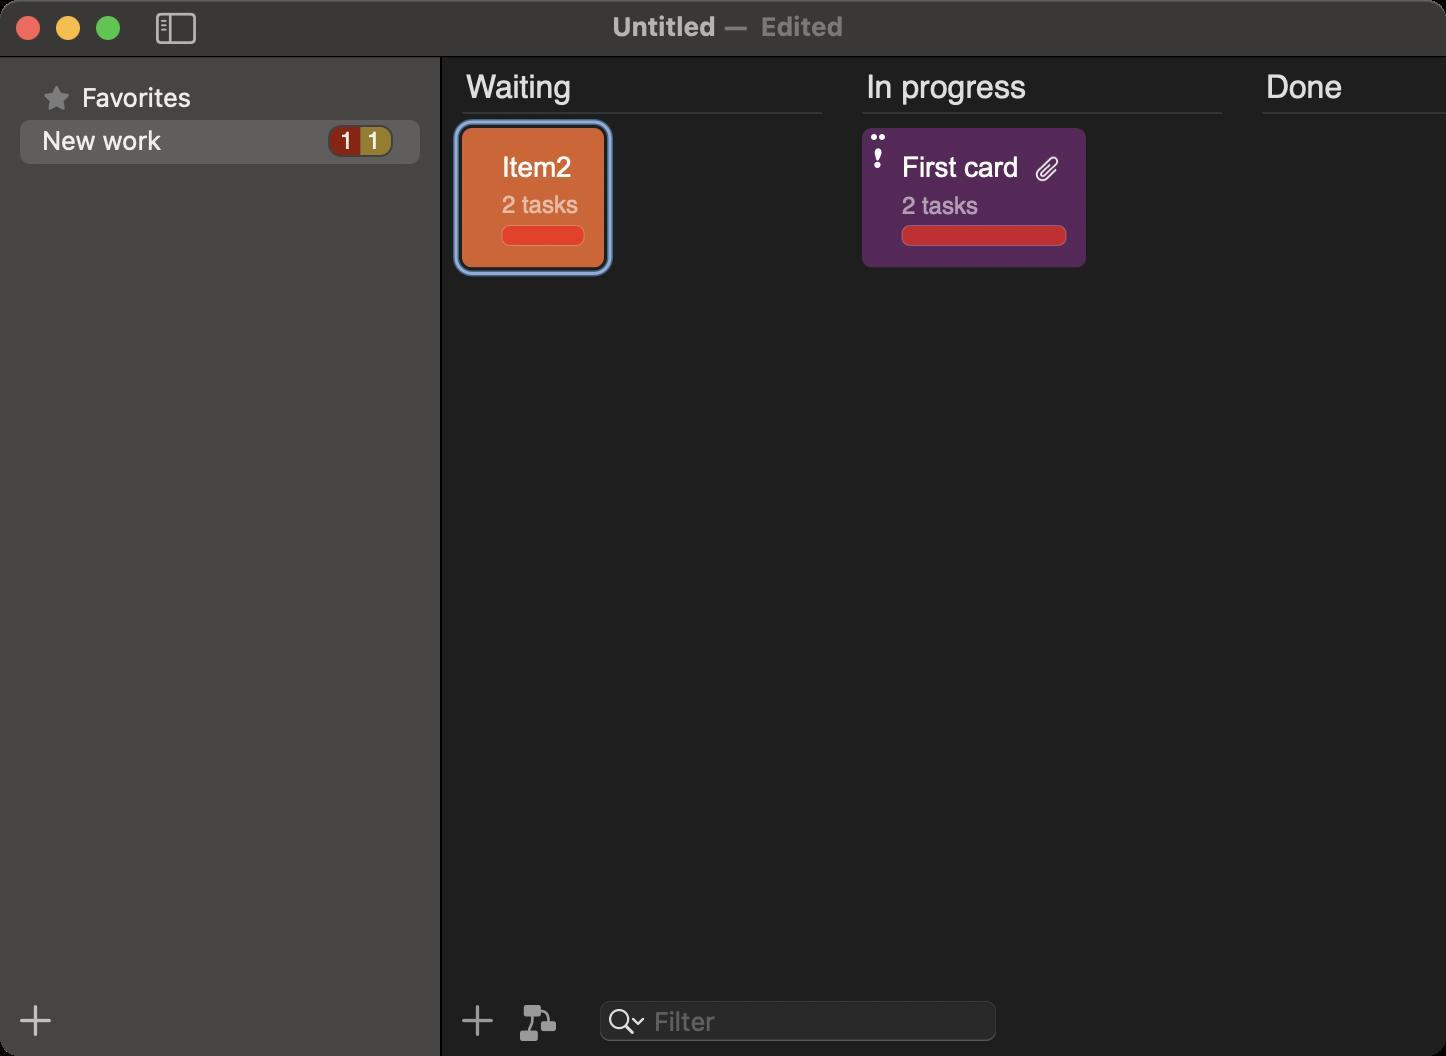
Accessibility tree:
{"name": "Untitled", "role": "AXWindow", "description": null, "role_description": "standard window", "value": null, "position": "415.00;248.00", "size": "723;528", "children": [{"name": null, "role": "AXSplitGroup", "description": null, "role_description": "split group", "value": null, "position": "0.00;28.00", "size": "723;500", "children": [{"name": null, "role": "AXScrollArea", "description": null, "role_description": "scroll area", "value": null, "position": "0.00;28.00", "size": "220;465", "children": [{"name": null, "role": "AXTable", "description": null, "role_description": "table", "value": null, "position": "0.00;28.00", "size": "220;465", "children": [{"name": null, "role": "AXRow", "description": null, "role_description": "table row", "value": null, "position": "0.00;38.00", "size": "220;22", "children": [{"name": null, "role": "AXCell", "description": null, "role_description": "cell", "value": null, "position": "16.00;40.00", "size": "188;17", "children": [{"name": null, "role": "AXStaticText", "description": null, "role_description": "text", "value": "Favorites", "position": "39.00;40.50", "size": "142;16", "children": []}]}]}, {"name": null, "role": "AXRow", "description": null, "role_description": "table row", "value": null, "position": "0.00;60.00", "size": "220;22", "children": [{"name": null, "role": "AXCell", "description": null, "role_description": "cell", "value": null, "position": "16.00;62.00", "size": "188;17", "children": [{"name": null, "role": "AXTextField", "description": null, "role_description": "text field", "value": "New work", "position": "19.00;62.00", "size": "142;17", "children": []}]}]}, {"name": null, "role": "AXColumn", "description": null, "role_description": "column", "value": null, "position": "10.00;28.00", "size": "200;465", "children": []}]}]}, {"name": "", "role": "AXButton", "description": null, "role_description": "button", "value": null, "position": "8.00;498.00", "size": "20;24", "children": []}, {"name": null, "role": "AXSplitter", "description": null, "role_description": "splitter", "value": 220.0, "position": "220.00;28.00", "size": "1;500", "children": []}, {"name": null, "role": "AXSplitGroup", "description": null, "role_description": "split group", "value": null, "position": "221.00;28.00", "size": "502;500", "children": [{"name": null, "role": "AXGroup", "description": null, "role_description": "group", "value": null, "position": "221.00;28.00", "size": "502;500", "children": [{"name": null, "role": "AXScrollArea", "description": null, "role_description": "scroll area", "value": null, "position": "221.00;28.00", "size": "502;465", "children": [{"name": null, "role": "AXTextField", "description": null, "role_description": "text field", "value": "Waiting", "position": "231.00;34.00", "size": "142;20", "children": []}, {"name": null, "role": "AXTextField", "description": null, "role_description": "text field", "value": "", "position": "376.00;34.00", "size": "35;20", "children": []}, {"name": null, "role": "AXTextField", "description": null, "role_description": "text field", "value": "In progress", "position": "431.00;34.00", "size": "142;20", "children": []}, {"name": null, "role": "AXTextField", "description": null, "role_description": "text field", "value": "", "position": "576.00;34.00", "size": "35;20", "children": []}, {"name": null, "role": "AXTextField", "description": null, "role_description": "text field", "value": "Done", "position": "631.00;34.00", "size": "142;20", "children": []}, {"name": null, "role": "AXTextField", "description": null, "role_description": "text field", "value": "", "position": "776.00;34.00", "size": "35;20", "children": []}]}, {"name": "", "role": "AXButton", "description": null, "role_description": "button", "value": null, "position": "229.00;498.00", "size": "20;24", "children": []}, {"name": "", "role": "AXCheckBox", "description": null, "role_description": "toggle button", "value": 0, "position": "261.00;501.50", "size": "18;18", "children": []}, {"name": null, "role": "AXTextField", "description": null, "role_description": "search text field", "value": "", "position": "299.00;499.50", "size": "200;22", "children": [{"name": "", "role": "AXButton", "description": "search", "role_description": "button", "value": null, "position": "301.00;499.50", "size": "25;22", "children": []}]}]}]}]}, {"name": null, "role": "AXButton", "description": null, "role_description": "close button", "value": null, "position": "7.00;6.00", "size": "14;16", "children": []}, {"name": null, "role": "AXButton", "description": null, "role_description": "full screen button", "value": null, "position": "47.00;6.00", "size": "14;16", "children": [{"name": null, "role": "AXGroup", "description": null, "role_description": "group", "value": null, "position": "47.00;6.00", "size": "14;16", "children": [{"name": null, "role": "AXGroup", "description": null, "role_description": "group", "value": null, "position": "47.00;6.00", "size": "14;16", "children": []}]}]}, {"name": null, "role": "AXButton", "description": null, "role_description": "minimize button", "value": null, "position": "27.00;6.00", "size": "14;16", "children": []}, {"name": "", "role": "AXButton", "description": null, "role_description": "button", "value": null, "position": "76.00;3.50", "size": "24;21", "children": []}, {"name": "Edited", "role": "AXMenuButton", "description": "document actions", "role_description": "menu button", "value": null, "position": "377.00;5.00", "size": "54;16", "children": []}, {"name": null, "role": "AXStaticText", "description": null, "role_description": "text", "value": "—", "position": "360.00;5.00", "size": "16;16", "children": []}, {"name": null, "role": "AXStaticText", "description": null, "role_description": "text", "value": "Untitled", "position": "304.00;5.00", "size": "56;16", "children": []}]}